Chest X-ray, PA view. Patient: 55 years old, sex F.
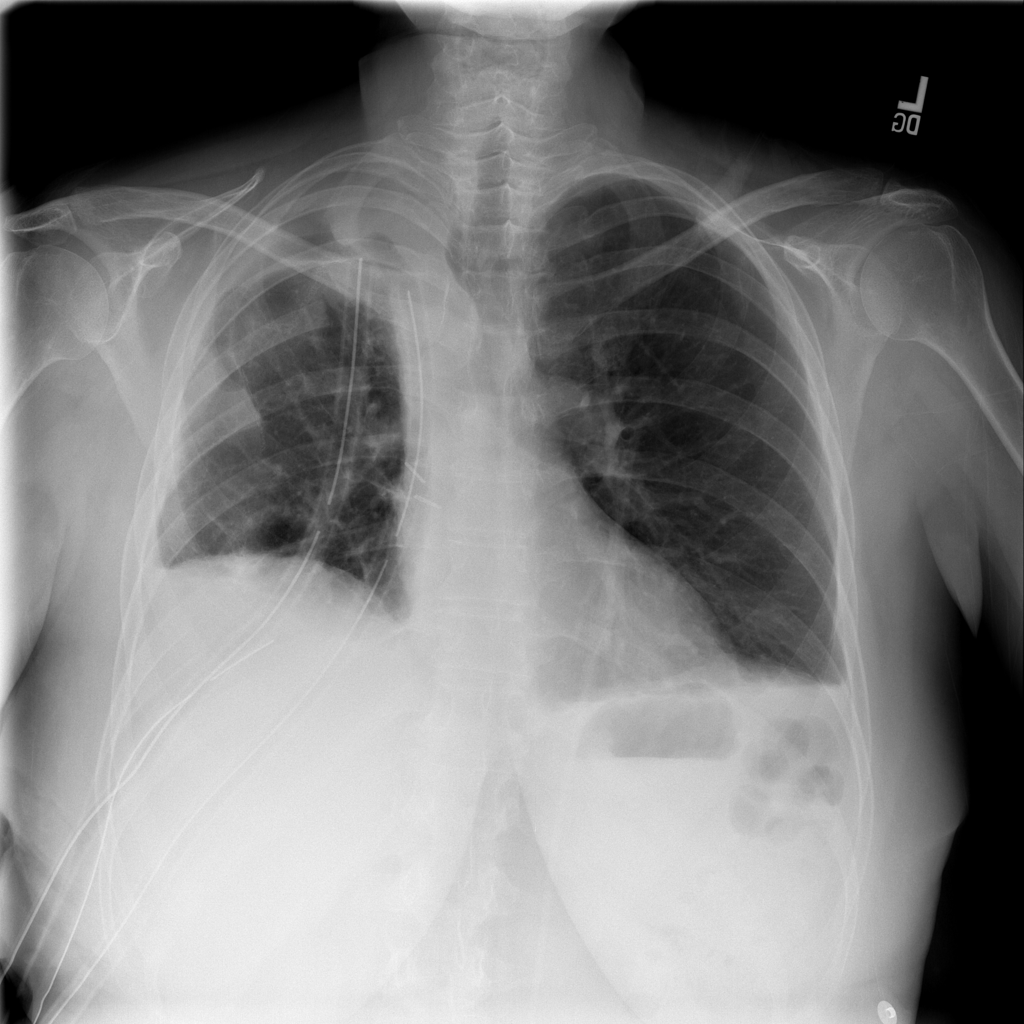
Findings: Effusion